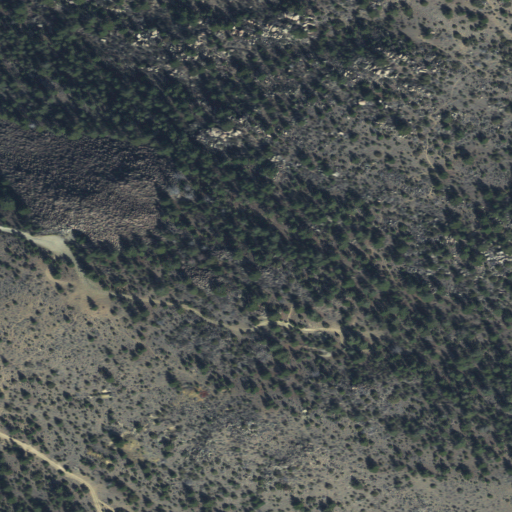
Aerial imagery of mountain in Montana named Ringing Rocks containing evergreen forest, shrub, and grassland